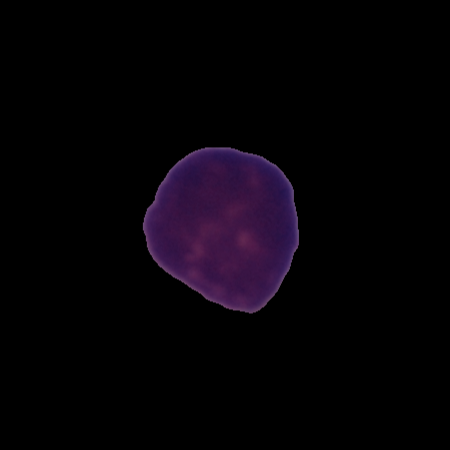
Label: healthy